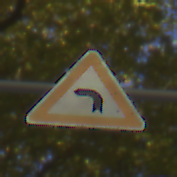
Verkehrszeichen: KurveLinks
Umgebung: Outdoor, Nature
Tageszeit: SunriseSunset
Wetter: PartlyCloudy
Licht: Natural
Jahreszeit: NotSpecified
Kontrast: HighContrast